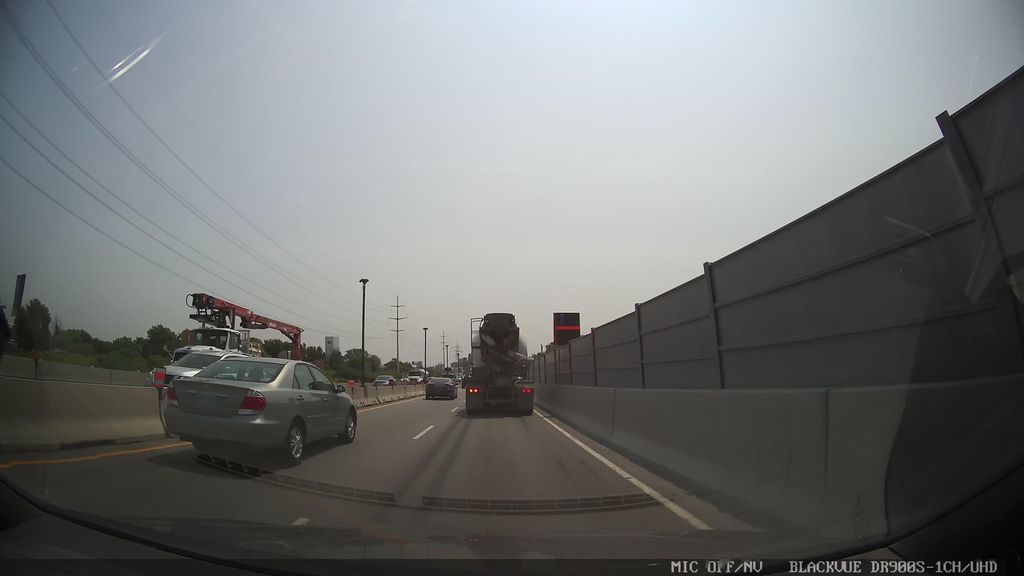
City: montreal